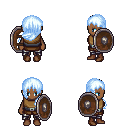
a pixel art fantasy rpg character, female body template, human, dark skin, leather chest armor, metal pants, white cyan left-swept hairstyle, brown shoes, shield, four views (front, back, left, right), 2x2 character sprite sheet, small pixel art, hard edges, no anti-aliasing